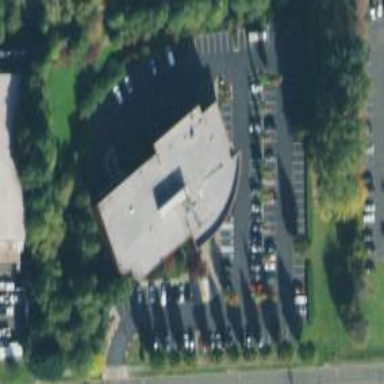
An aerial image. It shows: Healthcare clinic is depicted in the image.